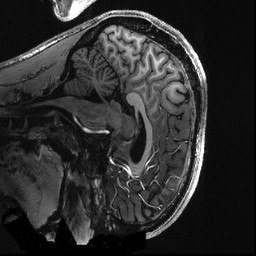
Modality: T1w
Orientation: sagittal
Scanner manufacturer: siemens
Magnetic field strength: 6.98 T
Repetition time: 2.6 s
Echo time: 0.00343 s